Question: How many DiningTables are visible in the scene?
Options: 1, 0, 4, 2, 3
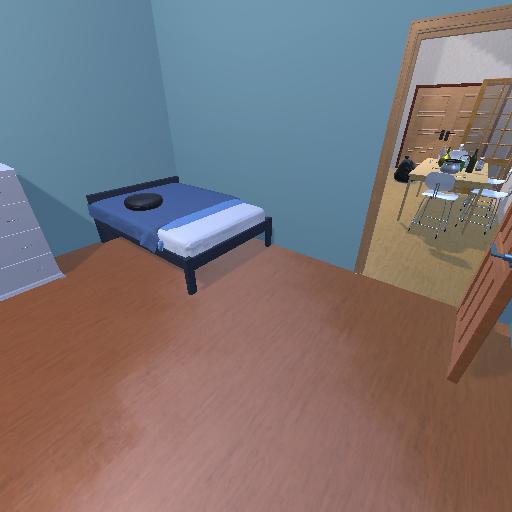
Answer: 1